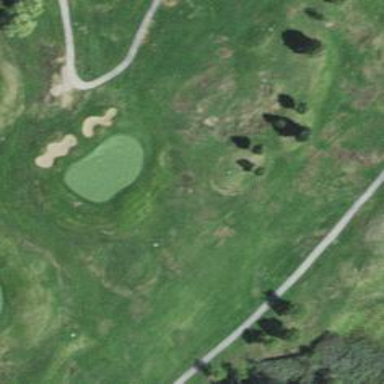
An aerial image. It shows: Well-maintained grassy area designated for golfing. It is mown fairway used for the sport of golf.